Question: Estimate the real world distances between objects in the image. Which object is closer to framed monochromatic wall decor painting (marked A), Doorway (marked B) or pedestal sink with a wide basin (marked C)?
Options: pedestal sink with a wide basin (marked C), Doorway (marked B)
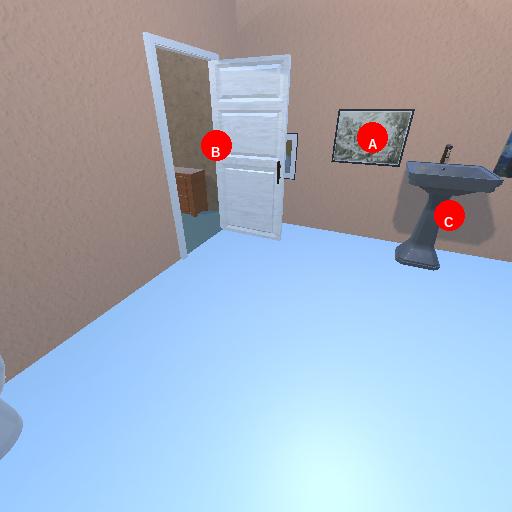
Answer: pedestal sink with a wide basin (marked C)